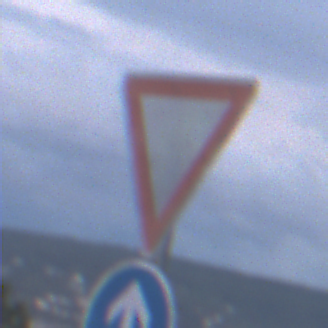
Verkehrszeichen: VorfahrtGewaehren
Zusatzzeichen unten: VorgeschriebeneFahrtrichtungGeradeaus
Umgebung: Outdoor, Urban
Tageszeit: SunriseSunset
Wetter: PartlyCloudy
Licht: Natural
Jahreszeit: NotSpecified
Kontrast: LowContrast